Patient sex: M
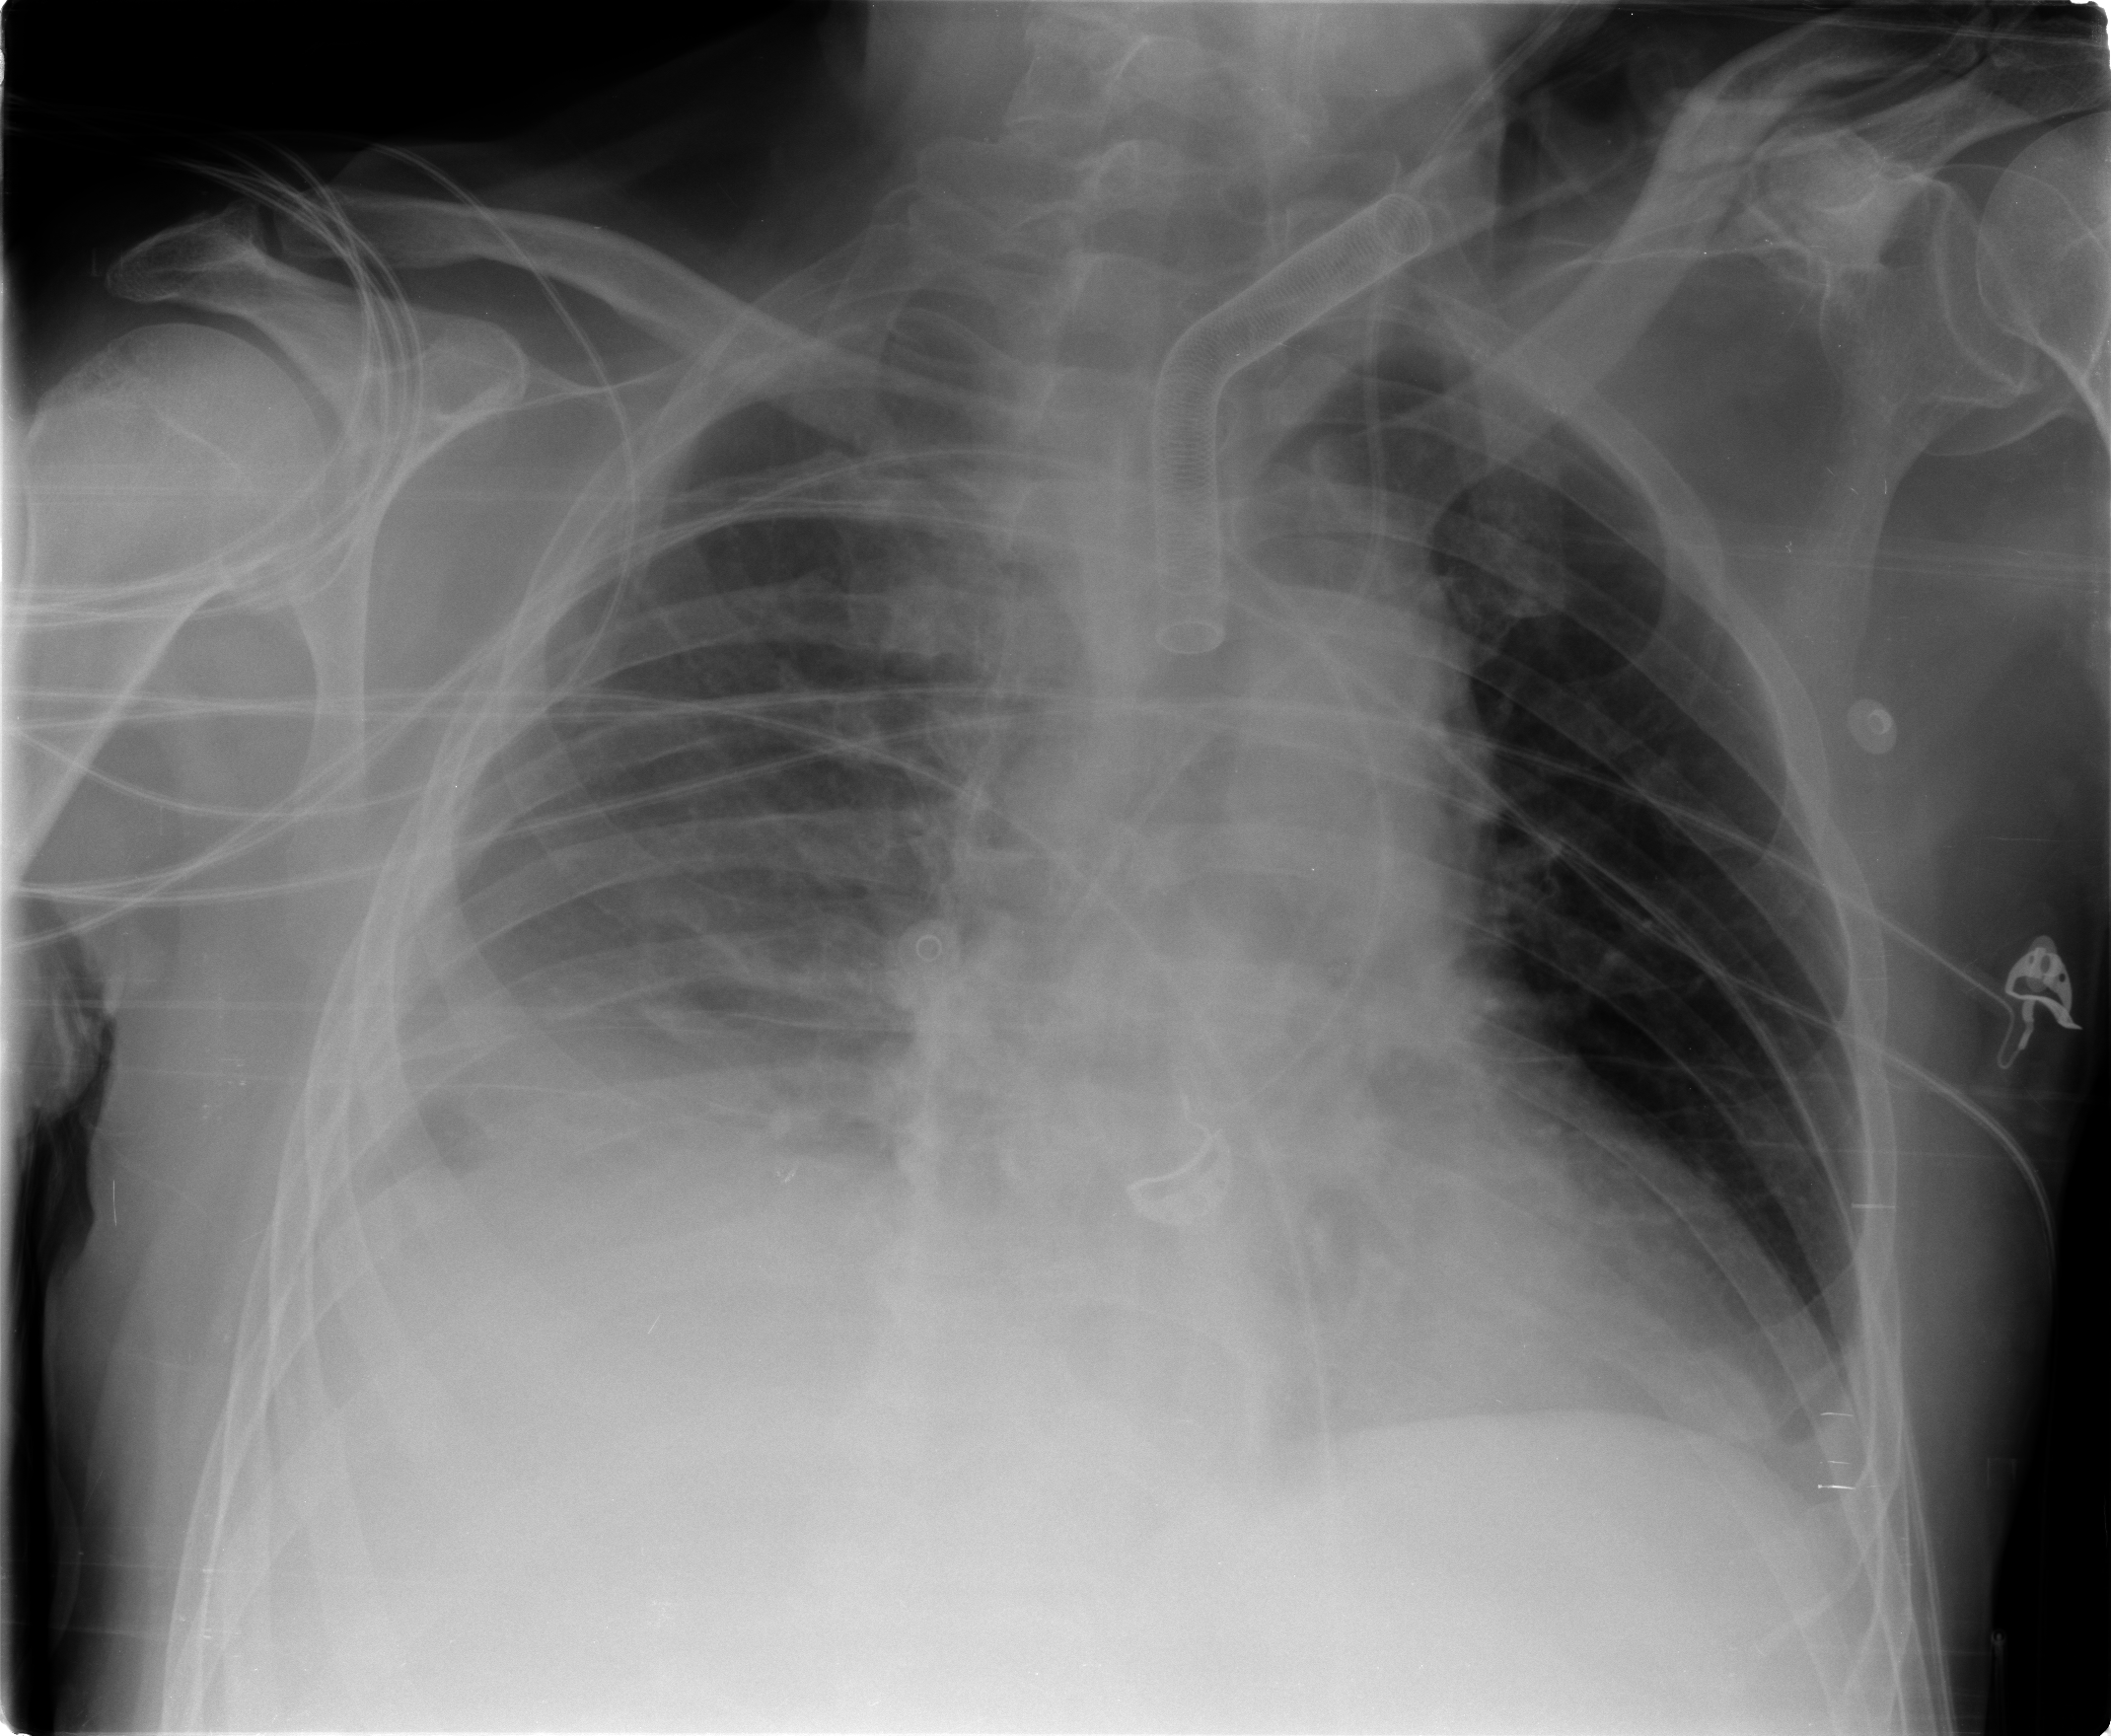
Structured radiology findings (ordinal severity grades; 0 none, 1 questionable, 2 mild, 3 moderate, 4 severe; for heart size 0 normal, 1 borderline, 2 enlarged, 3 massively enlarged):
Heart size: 0
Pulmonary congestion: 0
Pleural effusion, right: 2
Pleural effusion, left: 0
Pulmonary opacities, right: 0
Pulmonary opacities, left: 0
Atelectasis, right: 2
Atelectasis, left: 0